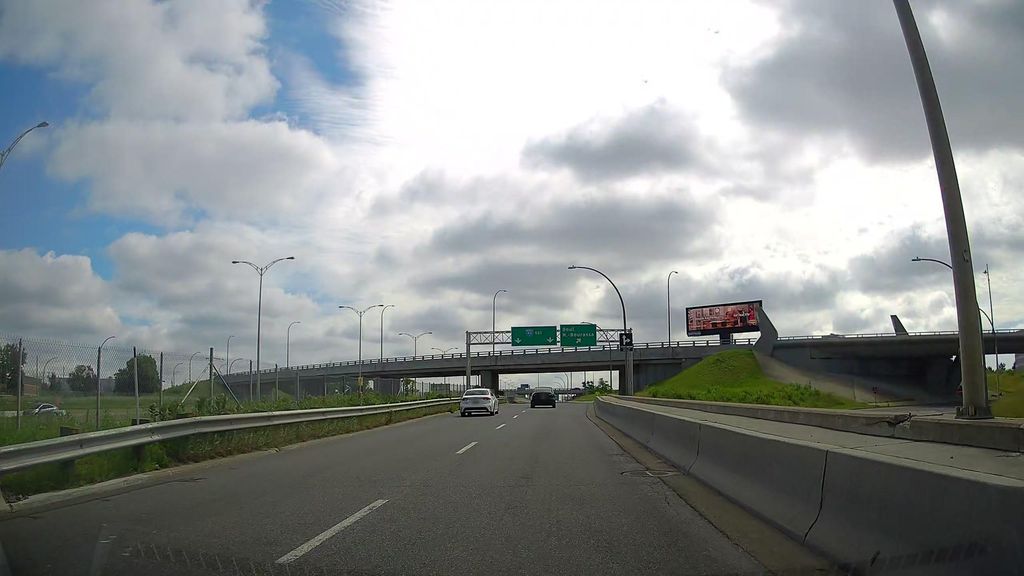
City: montreal